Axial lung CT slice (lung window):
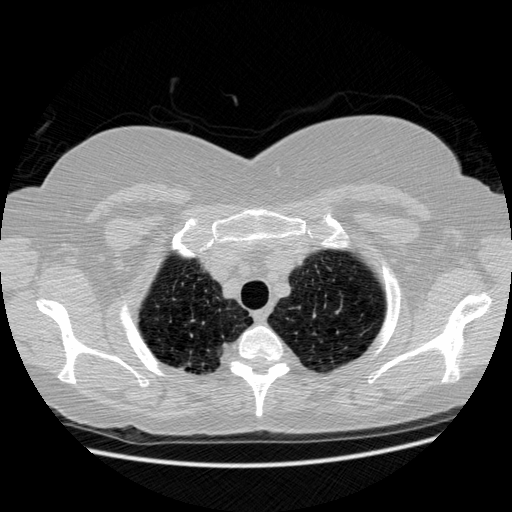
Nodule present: no